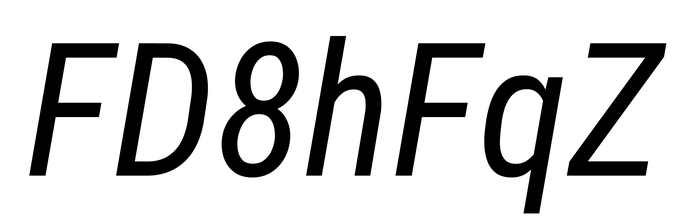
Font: Roboto-Italic_Condensed_Italic